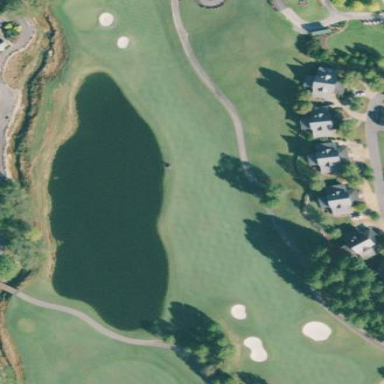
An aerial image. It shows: Golf fairway surrounded by grass.